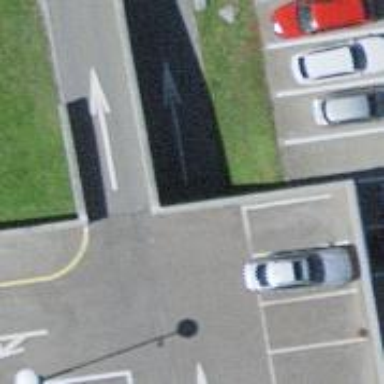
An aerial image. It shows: Parking entrance.